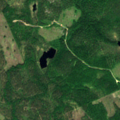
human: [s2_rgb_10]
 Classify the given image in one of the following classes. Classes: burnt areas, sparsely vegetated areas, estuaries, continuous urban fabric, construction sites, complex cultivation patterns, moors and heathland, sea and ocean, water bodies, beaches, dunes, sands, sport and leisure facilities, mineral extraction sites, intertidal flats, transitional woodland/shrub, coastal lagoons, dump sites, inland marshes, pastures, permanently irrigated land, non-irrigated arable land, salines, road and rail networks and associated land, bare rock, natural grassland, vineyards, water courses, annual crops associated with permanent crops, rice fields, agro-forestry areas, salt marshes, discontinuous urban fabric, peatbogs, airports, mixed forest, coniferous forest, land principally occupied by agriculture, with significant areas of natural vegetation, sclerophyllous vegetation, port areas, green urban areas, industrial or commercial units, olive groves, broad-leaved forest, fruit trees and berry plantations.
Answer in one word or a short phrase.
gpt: coniferous forest, mixed forest, transitional woodland/shrub